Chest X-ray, AP view. Patient: 62 years old, sex F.
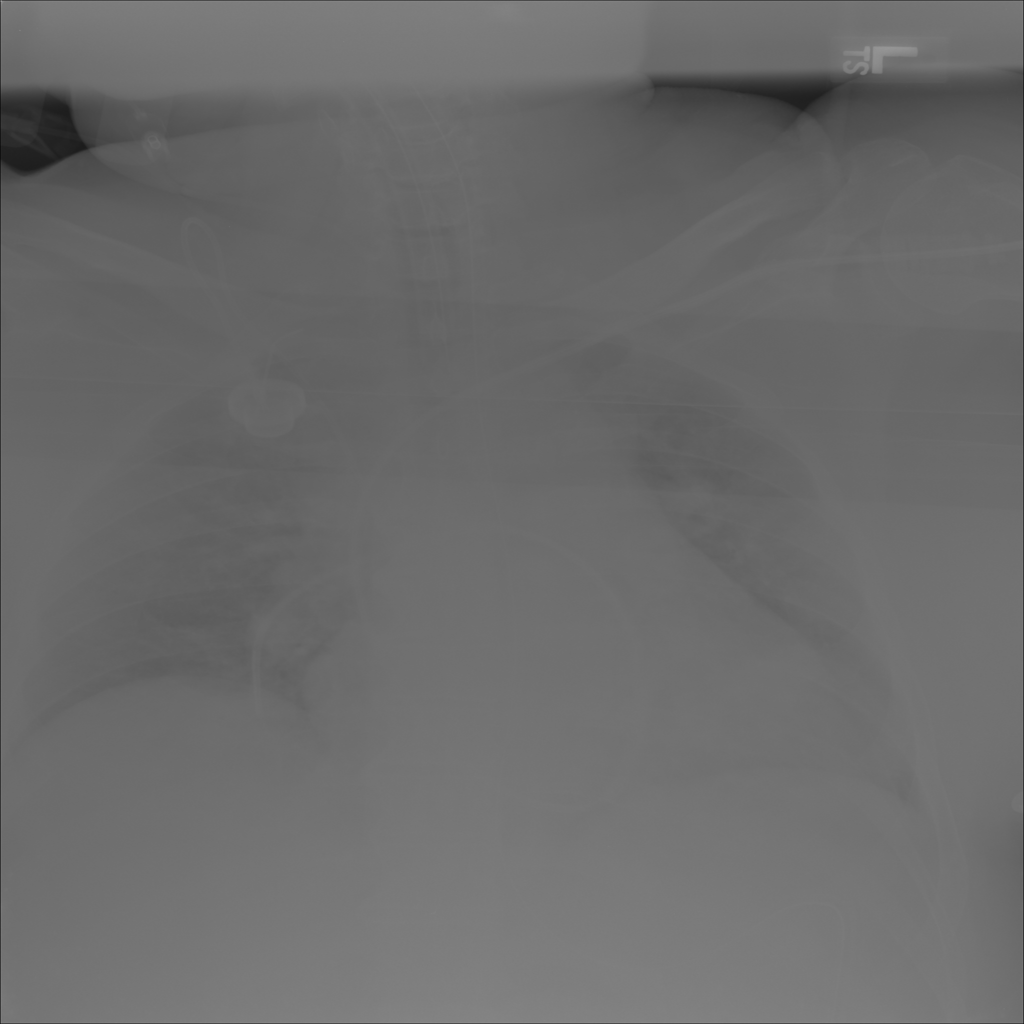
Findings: No Finding